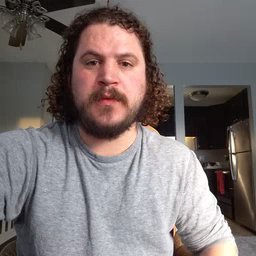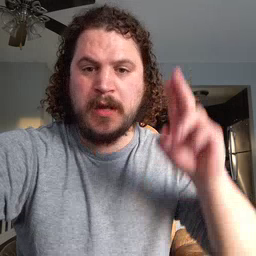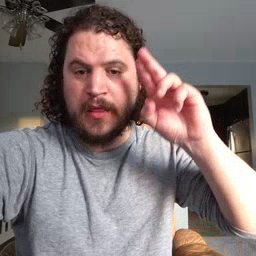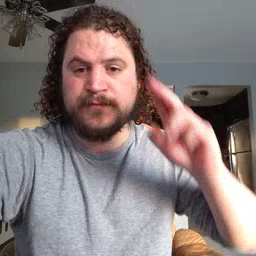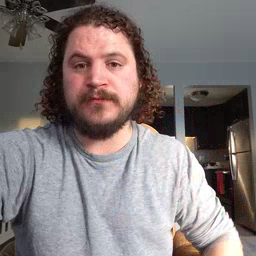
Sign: uncle